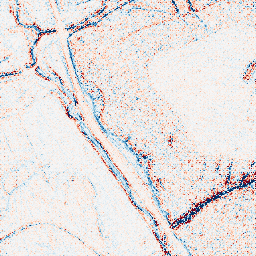
Category: edge_preserving
Decomposition family: bilateral
Decomposition parameters: d: 9
sigma_color: 50
sigma_space: 50
Upsampling method: regularized
Upsampling parameters: scale: 2
lambda_reg: 0.1
Upsampling scale: 2